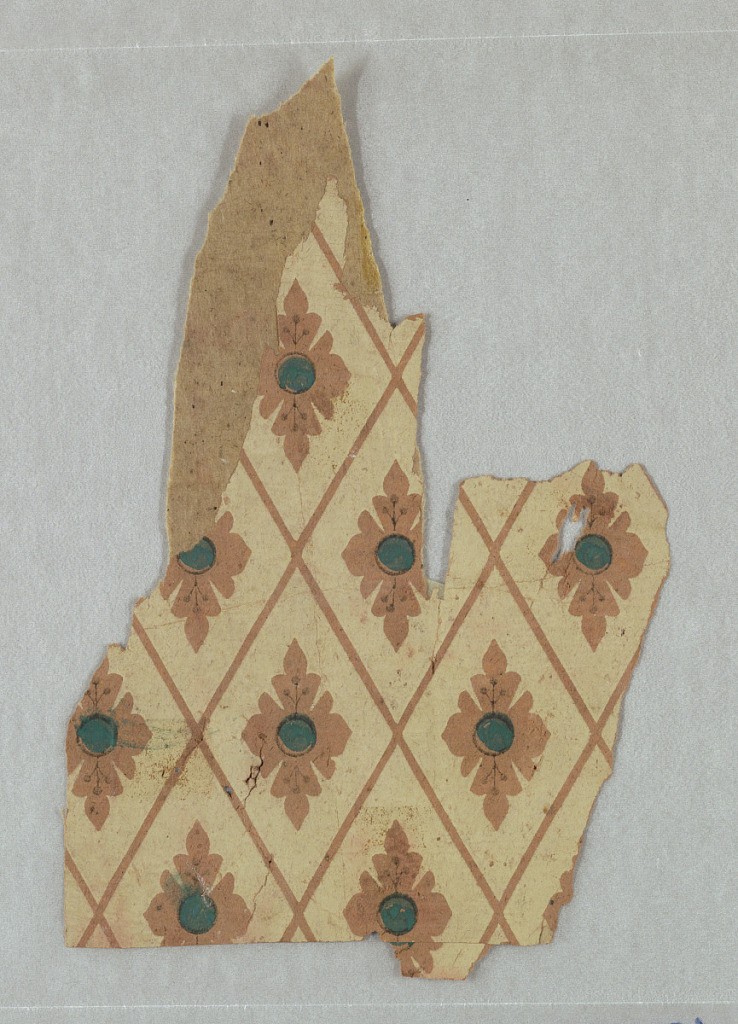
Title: Sidewall - fragment
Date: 1850–70
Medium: Machine-printed on ingrain paper
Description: Diamond diaper design with stylized floral motif containing green center enclosed within framework. Printed on terra cotta ingrain paper.